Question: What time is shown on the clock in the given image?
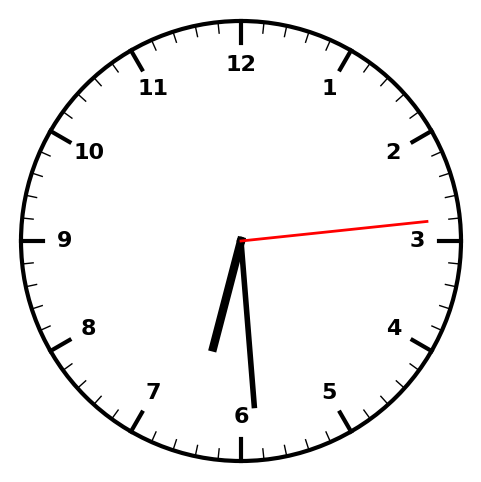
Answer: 06:29:14